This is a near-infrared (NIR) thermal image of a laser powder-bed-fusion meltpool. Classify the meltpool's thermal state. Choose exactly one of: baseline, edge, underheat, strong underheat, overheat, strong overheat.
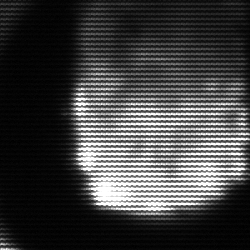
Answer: edge